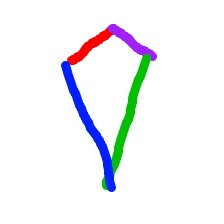
Shape: kite